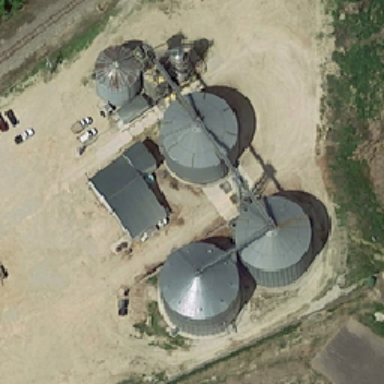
There is a huge chemical building on the ground .